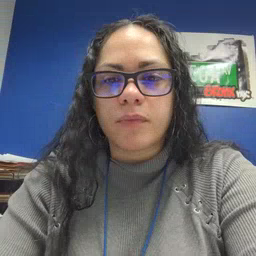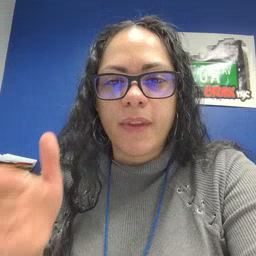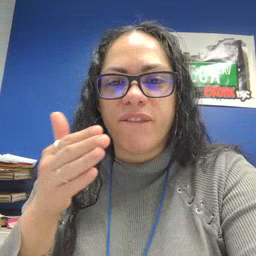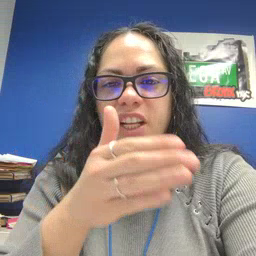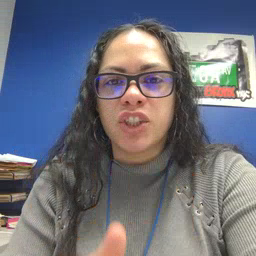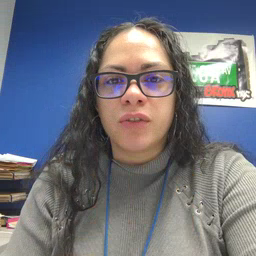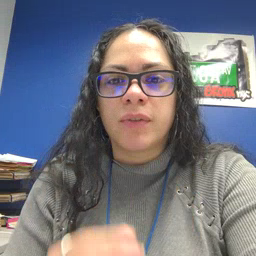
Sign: fish